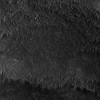
Atmospheric dust classification: not_dusty